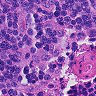
Metastatic tissue present: no